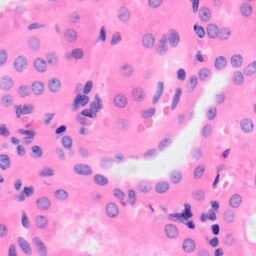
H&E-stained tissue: Kidney